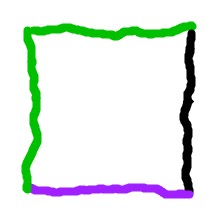
Shape: square